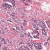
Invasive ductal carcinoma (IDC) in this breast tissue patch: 1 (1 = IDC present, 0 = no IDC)